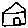
Label: house